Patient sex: M
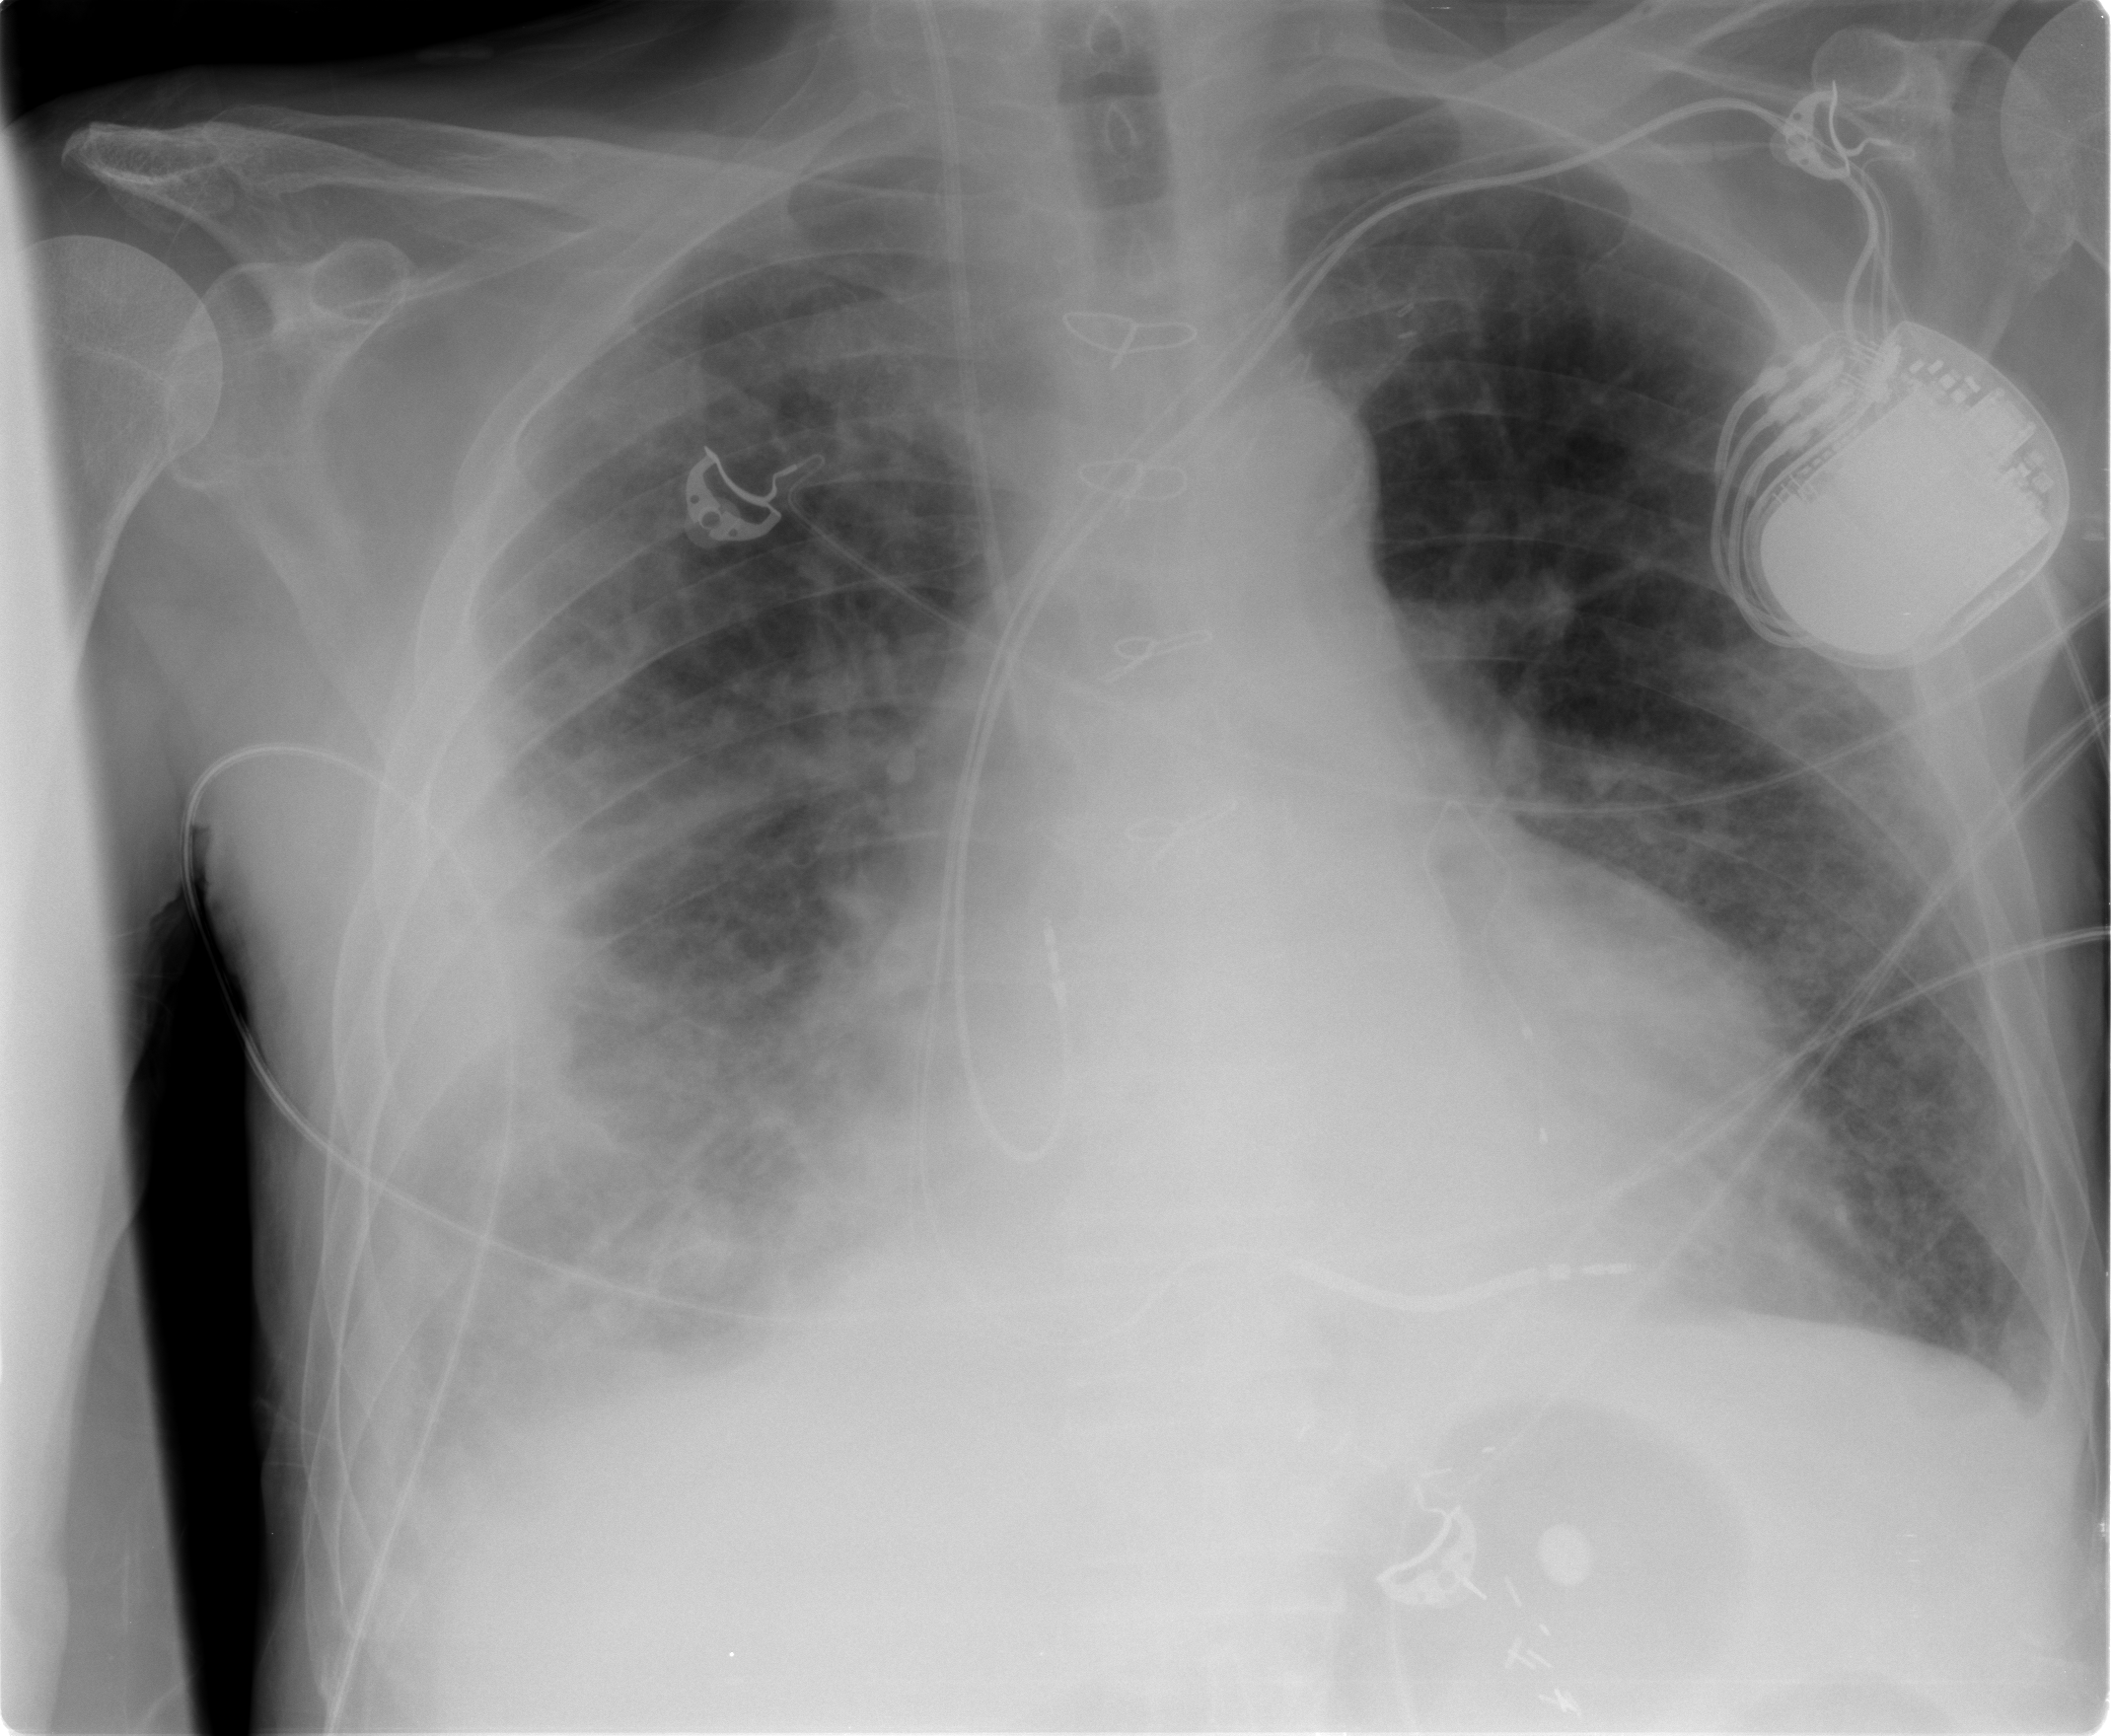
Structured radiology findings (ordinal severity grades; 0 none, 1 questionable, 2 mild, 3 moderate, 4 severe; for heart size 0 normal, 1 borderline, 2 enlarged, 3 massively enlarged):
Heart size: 2
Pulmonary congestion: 1
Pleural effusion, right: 2
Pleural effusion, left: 1
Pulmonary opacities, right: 3
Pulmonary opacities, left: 2
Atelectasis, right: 3
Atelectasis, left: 2